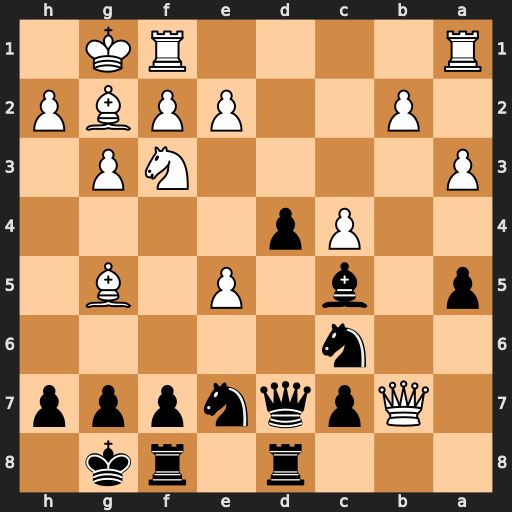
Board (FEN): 3r1rk1/1Qpqnppp/2n5/p1b1P1B1/2Pp4/P4NP1/1P2PPBP/R4RK1
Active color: b
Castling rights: -
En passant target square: -
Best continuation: Rb8 Bxe7 Rxb7